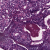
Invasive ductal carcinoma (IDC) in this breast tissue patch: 0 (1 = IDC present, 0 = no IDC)